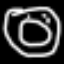
Label: donut